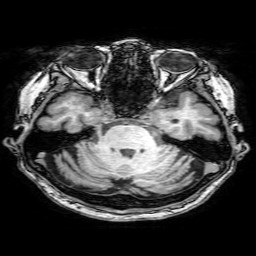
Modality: T1w
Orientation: coronal
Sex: female
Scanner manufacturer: philips
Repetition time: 0.008314 s
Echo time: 0.00386 s